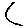
Label: cloud